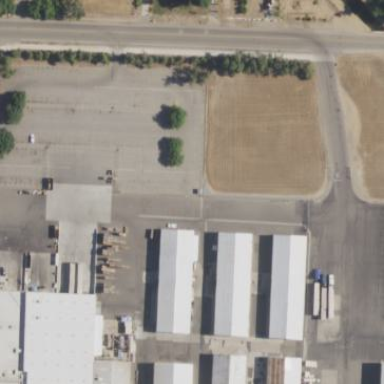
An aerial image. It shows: Industrial area with shop selling used cars. It serves as parking and sales lot for pre-owned vehicles.